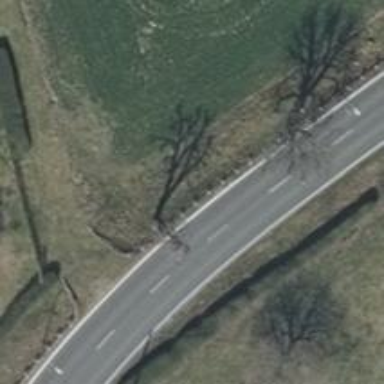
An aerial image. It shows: Broadleaved tree in natural setting.